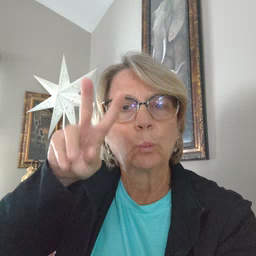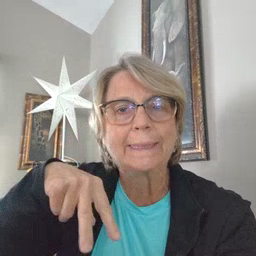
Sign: read